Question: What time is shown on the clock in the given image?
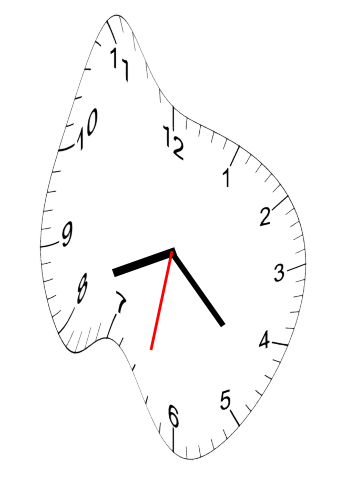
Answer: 08:22:32